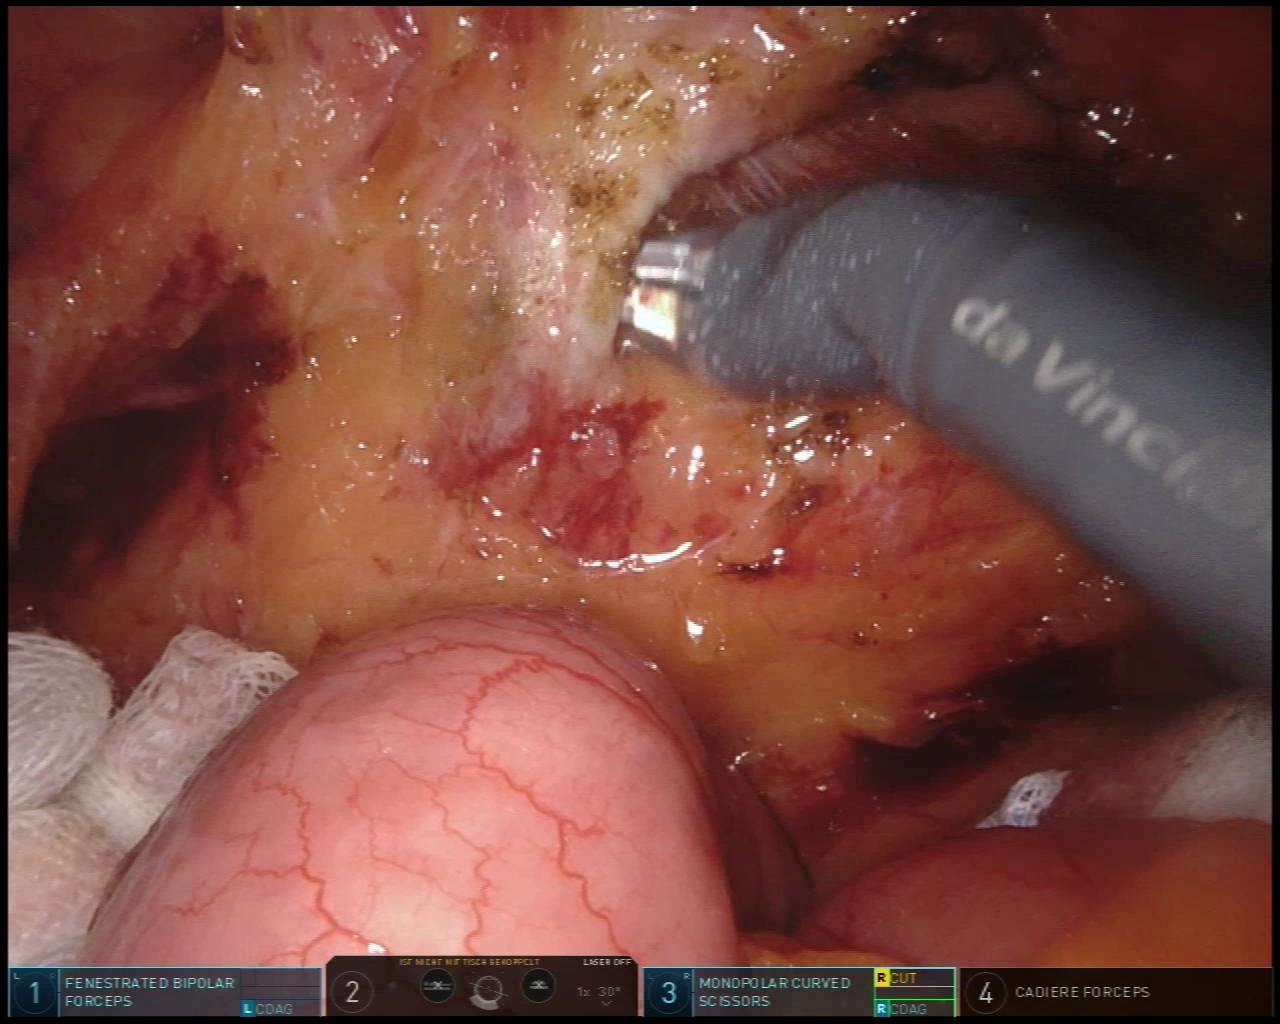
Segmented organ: inferior_mesenteric_artery
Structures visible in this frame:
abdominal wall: no
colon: no
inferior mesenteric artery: yes
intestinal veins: no
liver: no
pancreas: no
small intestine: yes
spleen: no
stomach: no
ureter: no
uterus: no
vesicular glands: no